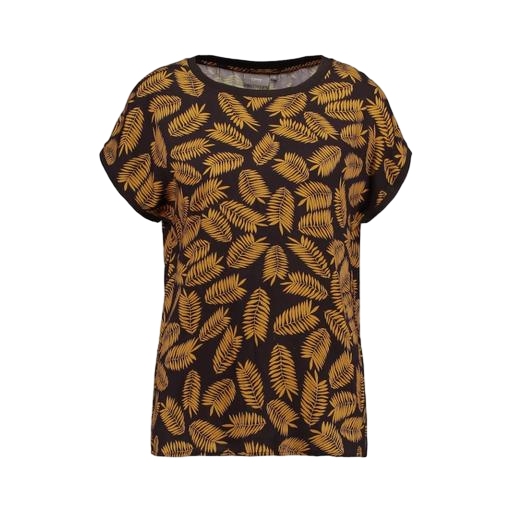
black plus size printed t-shirt only macy, black printed short-sleeve top only macy, multicolor women's boxy lamé jacquard t-shirt gold, white background